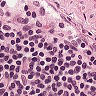
Metastatic tissue present: no